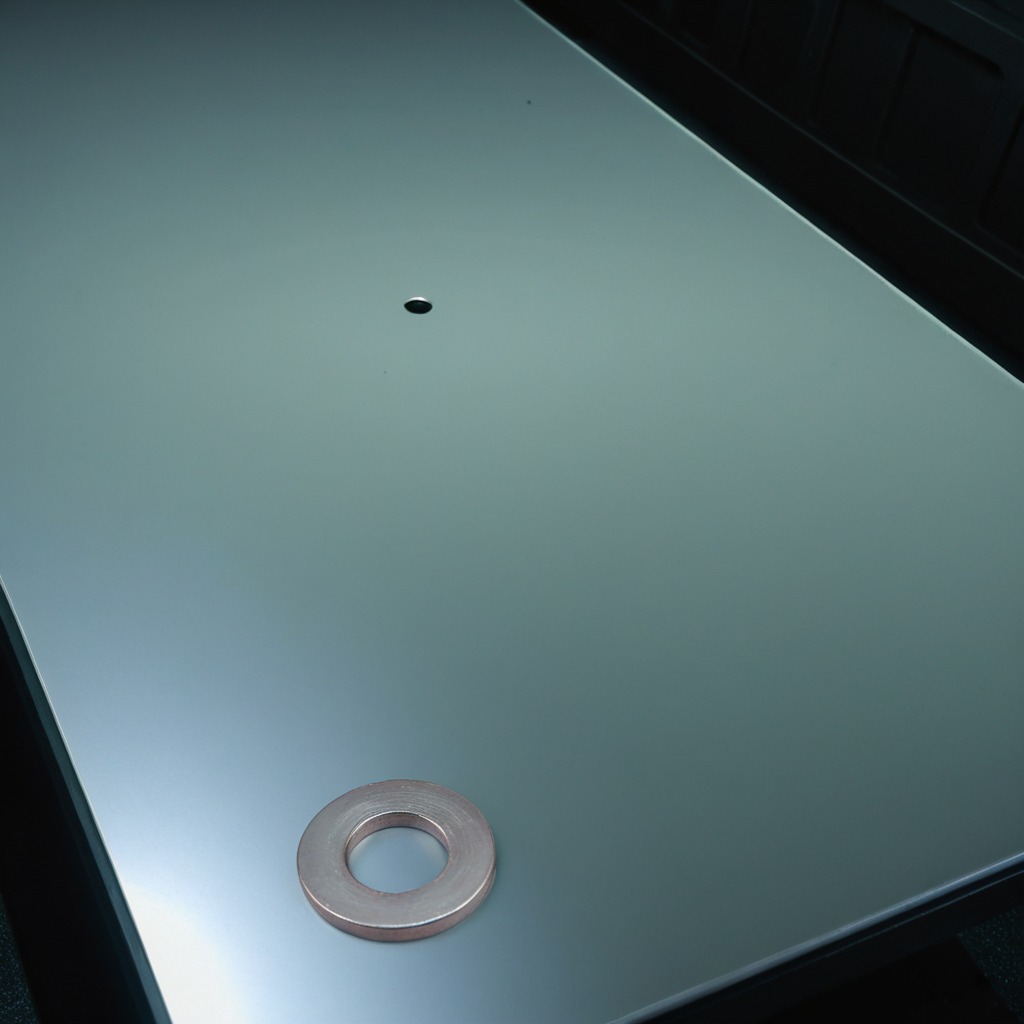
A flat metal washer is lying on a clean empty table in a railway signal maintenance room lit by harsh overhead fluorescents.